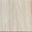
Piece: xx